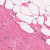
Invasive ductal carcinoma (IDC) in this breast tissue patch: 0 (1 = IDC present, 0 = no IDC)